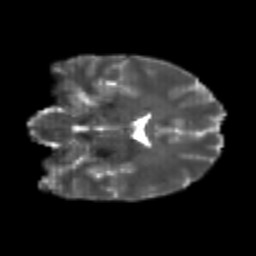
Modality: T2w
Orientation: coronal
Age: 22
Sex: female
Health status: healthy
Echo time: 0.074 s